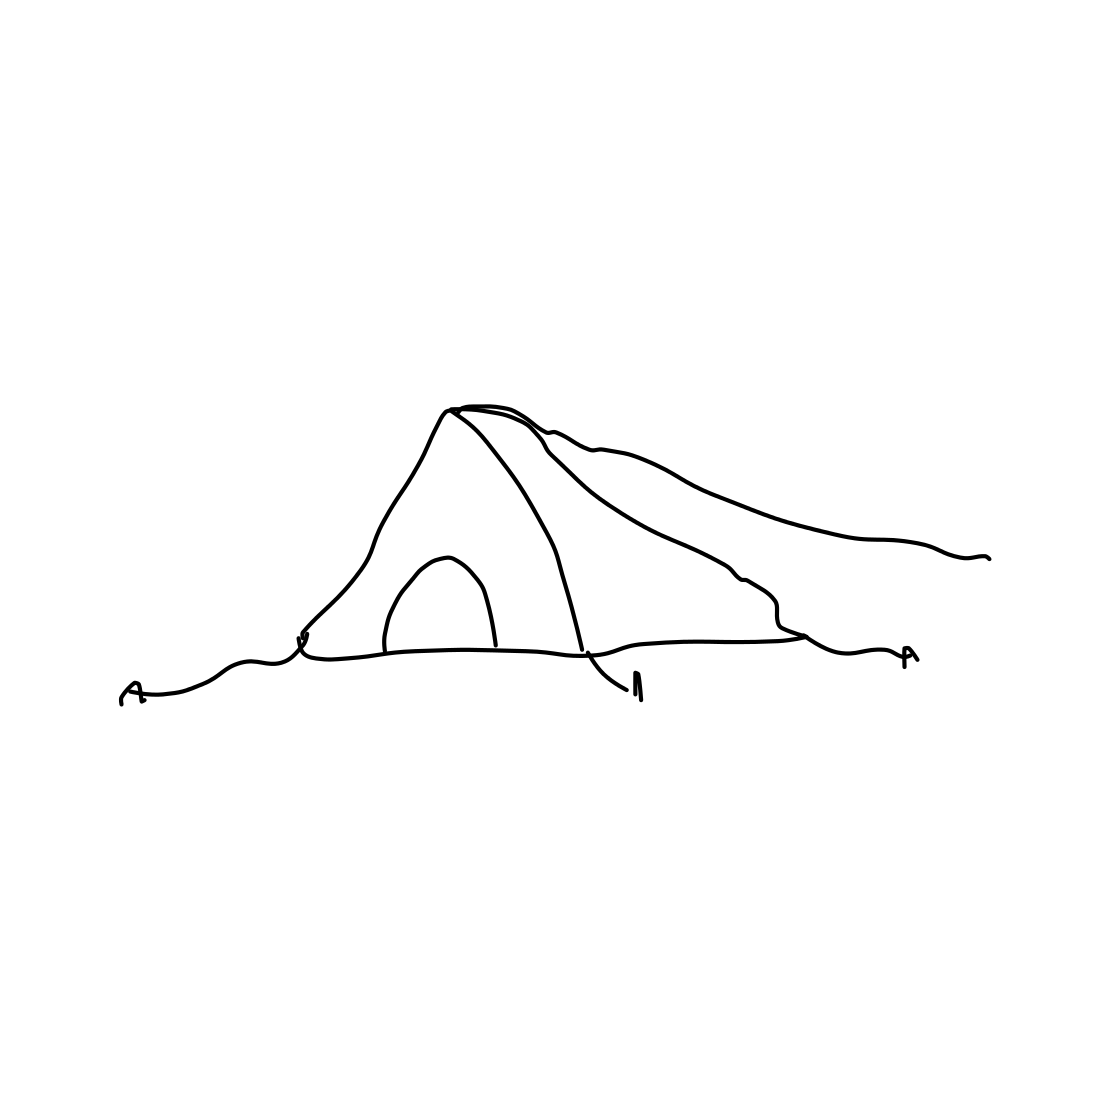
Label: tent